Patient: sex M, age 81
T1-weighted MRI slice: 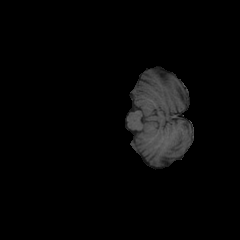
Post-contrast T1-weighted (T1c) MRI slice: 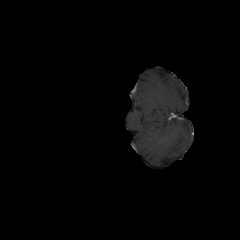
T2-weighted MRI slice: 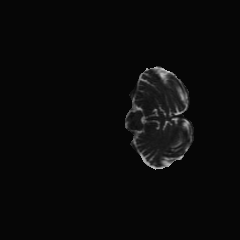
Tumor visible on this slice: no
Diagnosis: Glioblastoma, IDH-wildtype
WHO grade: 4